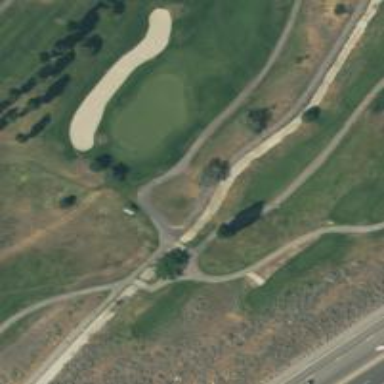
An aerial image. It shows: Service road with high-quality grade1 tracktype. It resembles golf cart path.